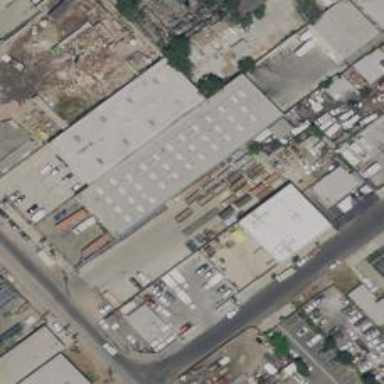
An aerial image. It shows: Industrial building.